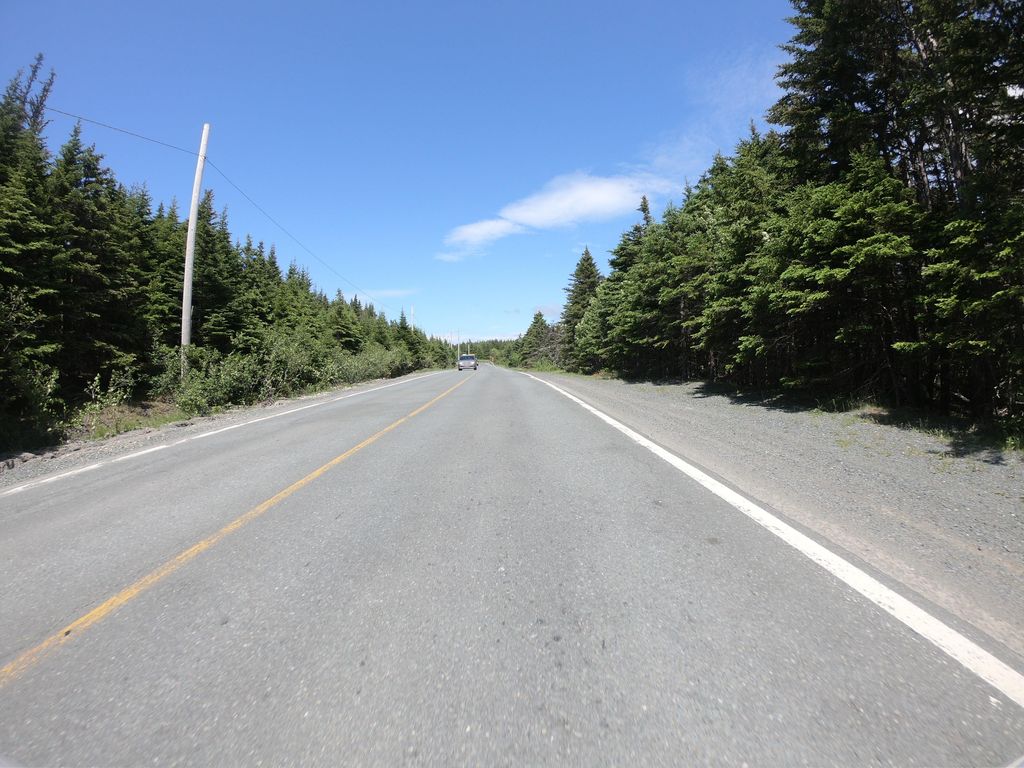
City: st_johns